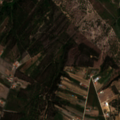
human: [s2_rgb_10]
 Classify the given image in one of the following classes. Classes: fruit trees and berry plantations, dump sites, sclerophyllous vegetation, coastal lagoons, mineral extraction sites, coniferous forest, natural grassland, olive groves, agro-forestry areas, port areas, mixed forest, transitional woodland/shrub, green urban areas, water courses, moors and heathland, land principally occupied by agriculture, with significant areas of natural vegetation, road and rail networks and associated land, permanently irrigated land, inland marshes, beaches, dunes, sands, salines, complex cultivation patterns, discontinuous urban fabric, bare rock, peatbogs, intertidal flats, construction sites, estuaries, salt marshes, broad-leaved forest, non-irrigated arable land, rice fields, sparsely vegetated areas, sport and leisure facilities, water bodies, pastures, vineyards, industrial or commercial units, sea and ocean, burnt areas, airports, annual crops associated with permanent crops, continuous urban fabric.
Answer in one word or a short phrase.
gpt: pastures, complex cultivation patterns, land principally occupied by agriculture, with significant areas of natural vegetation, mixed forest